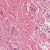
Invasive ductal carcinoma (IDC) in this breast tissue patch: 0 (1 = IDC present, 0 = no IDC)